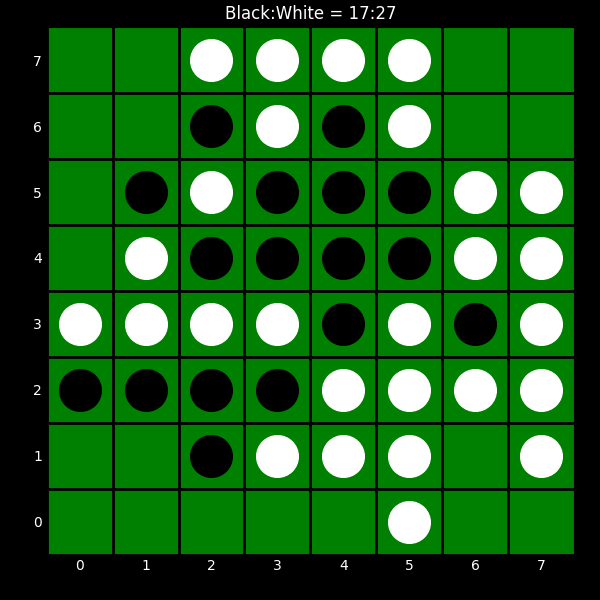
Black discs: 17
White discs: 27